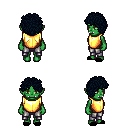
a pixel art fantasy rpg character, female body template, orc, green skin, gold chest armor, metal pants, raven curly afro hairstyle, black slippers, four views (front, back, left, right), 2x2 character sprite sheet, small pixel art, hard edges, no anti-aliasing